Field crop: maize
Growth stage: 2
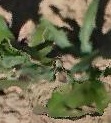
Species: maize